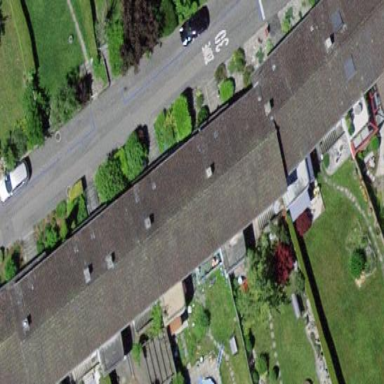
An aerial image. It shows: Terrace building with gabled roof made of roof tiles.